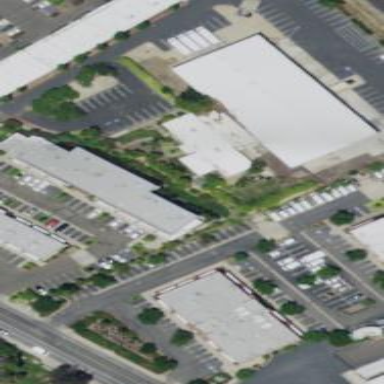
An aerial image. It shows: Industrial building.